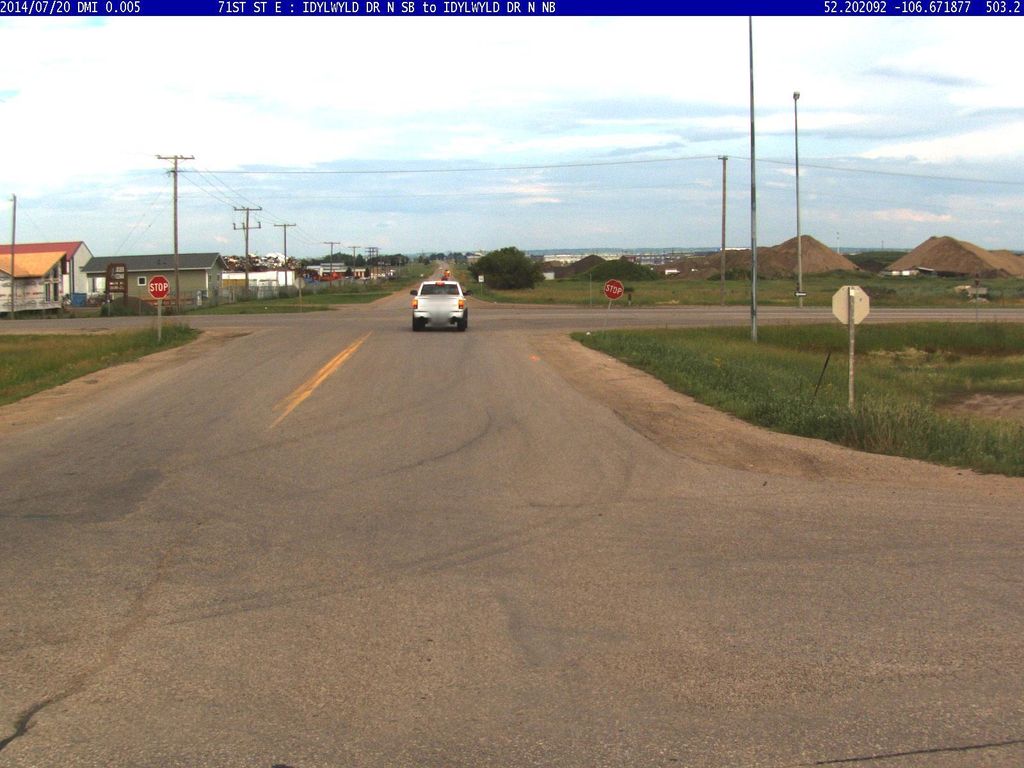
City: saskatoon